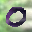
Label: 0